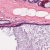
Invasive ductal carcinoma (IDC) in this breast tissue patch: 0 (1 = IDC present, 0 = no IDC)